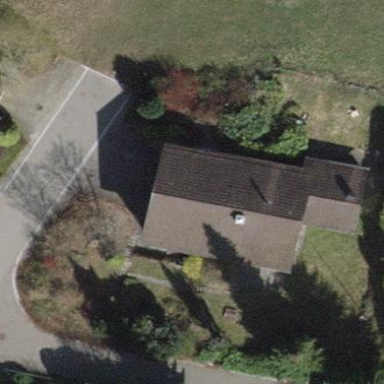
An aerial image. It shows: Detached building.